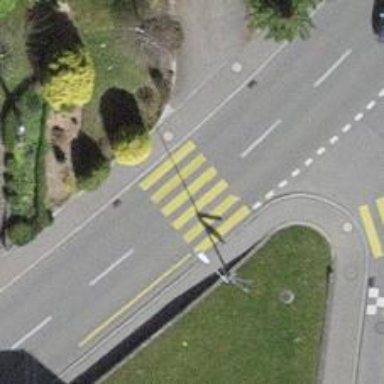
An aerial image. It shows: Footway with zebra crossing.